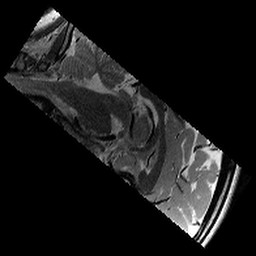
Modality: T2w
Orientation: sagittal
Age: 9
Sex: male
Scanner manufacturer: siemens
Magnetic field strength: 3 T
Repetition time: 9.23 s
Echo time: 0.067 s